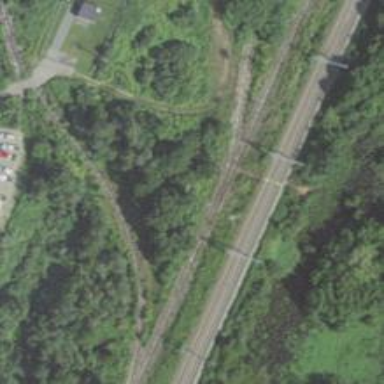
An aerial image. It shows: Railway siding with rails.